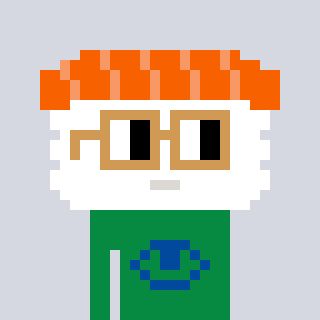
a pixel art character with square brown glasses, a nigiri-shaped head and a green-colored body on a cool background